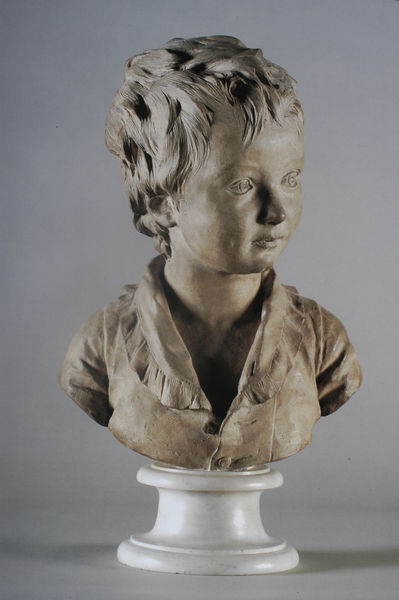
Titel: Alexandre Brongniart
Künstler: Jean-Antoine Houdon
Standort: Paris
Institution: Musée du Louvre
Schlagwörter: kopf, schatten, weiß, gelb, mädchen, braun, frisur, grau, haar, hintergrund, licht, marmor, mund, nase, ohr, profil, stirn, blick, rot, beige, alt, hemd, jacke, jung, arme, augen, bluse, gesicht, kragen, sockel, stein, bildnis, hals, portrait, porträt, fransen, haare, mantel, kind, kinn, knopf, lippen, locken, schultern, rund, skulptur, statue, ton, wangen, wellen, backen, matt, romantik, brauen, büste, glanz, pupillen, glänzend, bildhauerei, plastik, podest, junge, rüschen, wange, fein, revers, weste, foto, fotografie, photographie, offen, knabe, porzellan, torso, schnitzerei, photo, halbprofil, androgyn, farbfoto, lebhaft, gips, aufnahme, bube, strähnen, lebendig, fridur, kinderkopf, bige, bildnisbüste